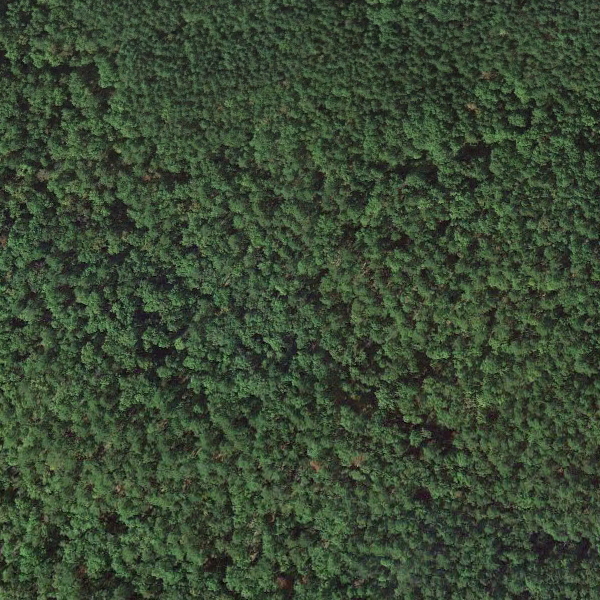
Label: Forest